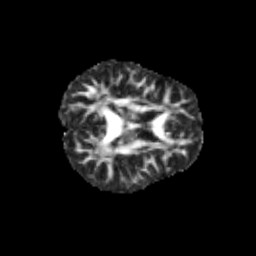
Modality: FA
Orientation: axial
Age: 12
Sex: female
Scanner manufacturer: siemens
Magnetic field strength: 3 T
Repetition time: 3.8 s
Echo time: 0.07 s